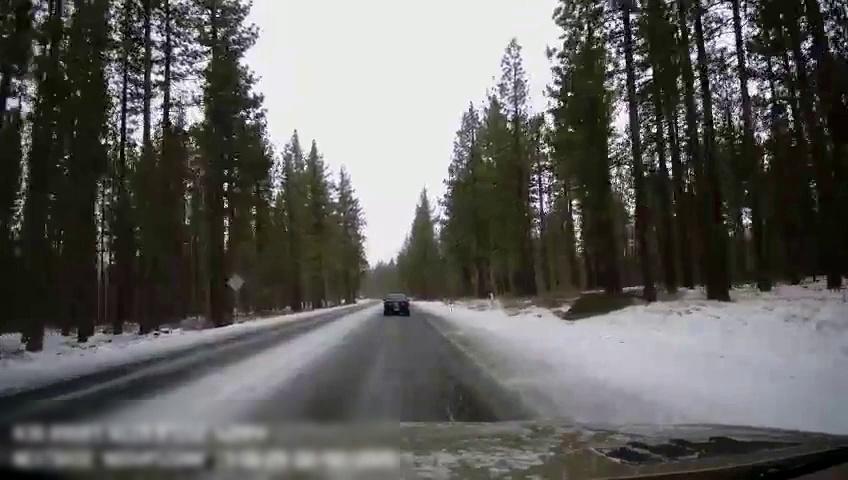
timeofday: Day
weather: Snowy
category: Drivable Space
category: Vehicles | Car
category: Lanes | Current Lane